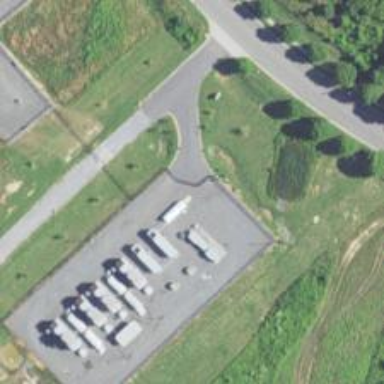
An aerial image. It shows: Generator for power supply.